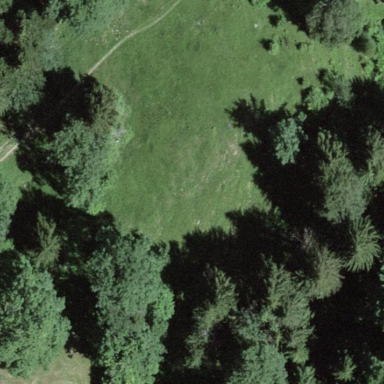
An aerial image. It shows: Beautiful meadow.